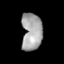
Tissue: lung
Cell type: Endothelial cells
Senescence score: 0.2113
Nuclear area (px): 752
Mean DAPI intensity: 164.027